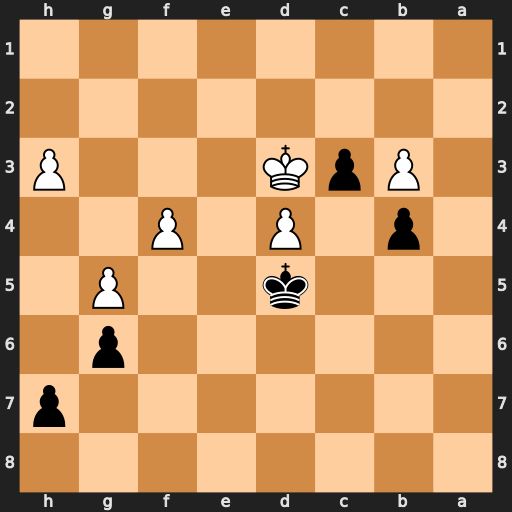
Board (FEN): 8/7p/6p1/3k2P1/1p1P1P2/1PpK3P/8/8
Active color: b
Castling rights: -
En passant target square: -
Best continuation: c2 Kxc2 Kxd4 h4 Ke4 f5 Kxf5 Kd3 Kg4 Kc4 Kxh4 Kxb4 Kxg5